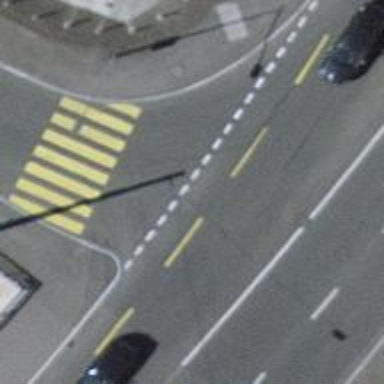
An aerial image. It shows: Primary highway with asphalt surface. It includes separate cycle lane and sidewalks on both sides.